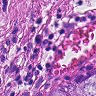
Metastatic tissue present: no